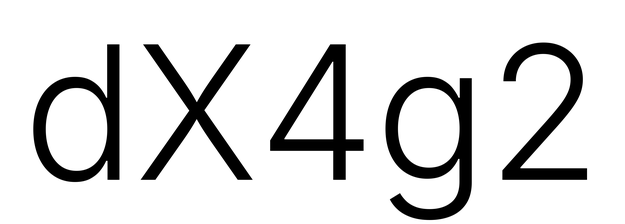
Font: Inter_Light